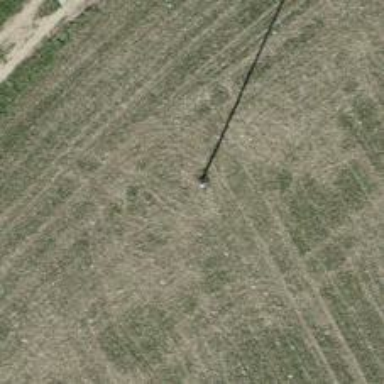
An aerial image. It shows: Minor power line.